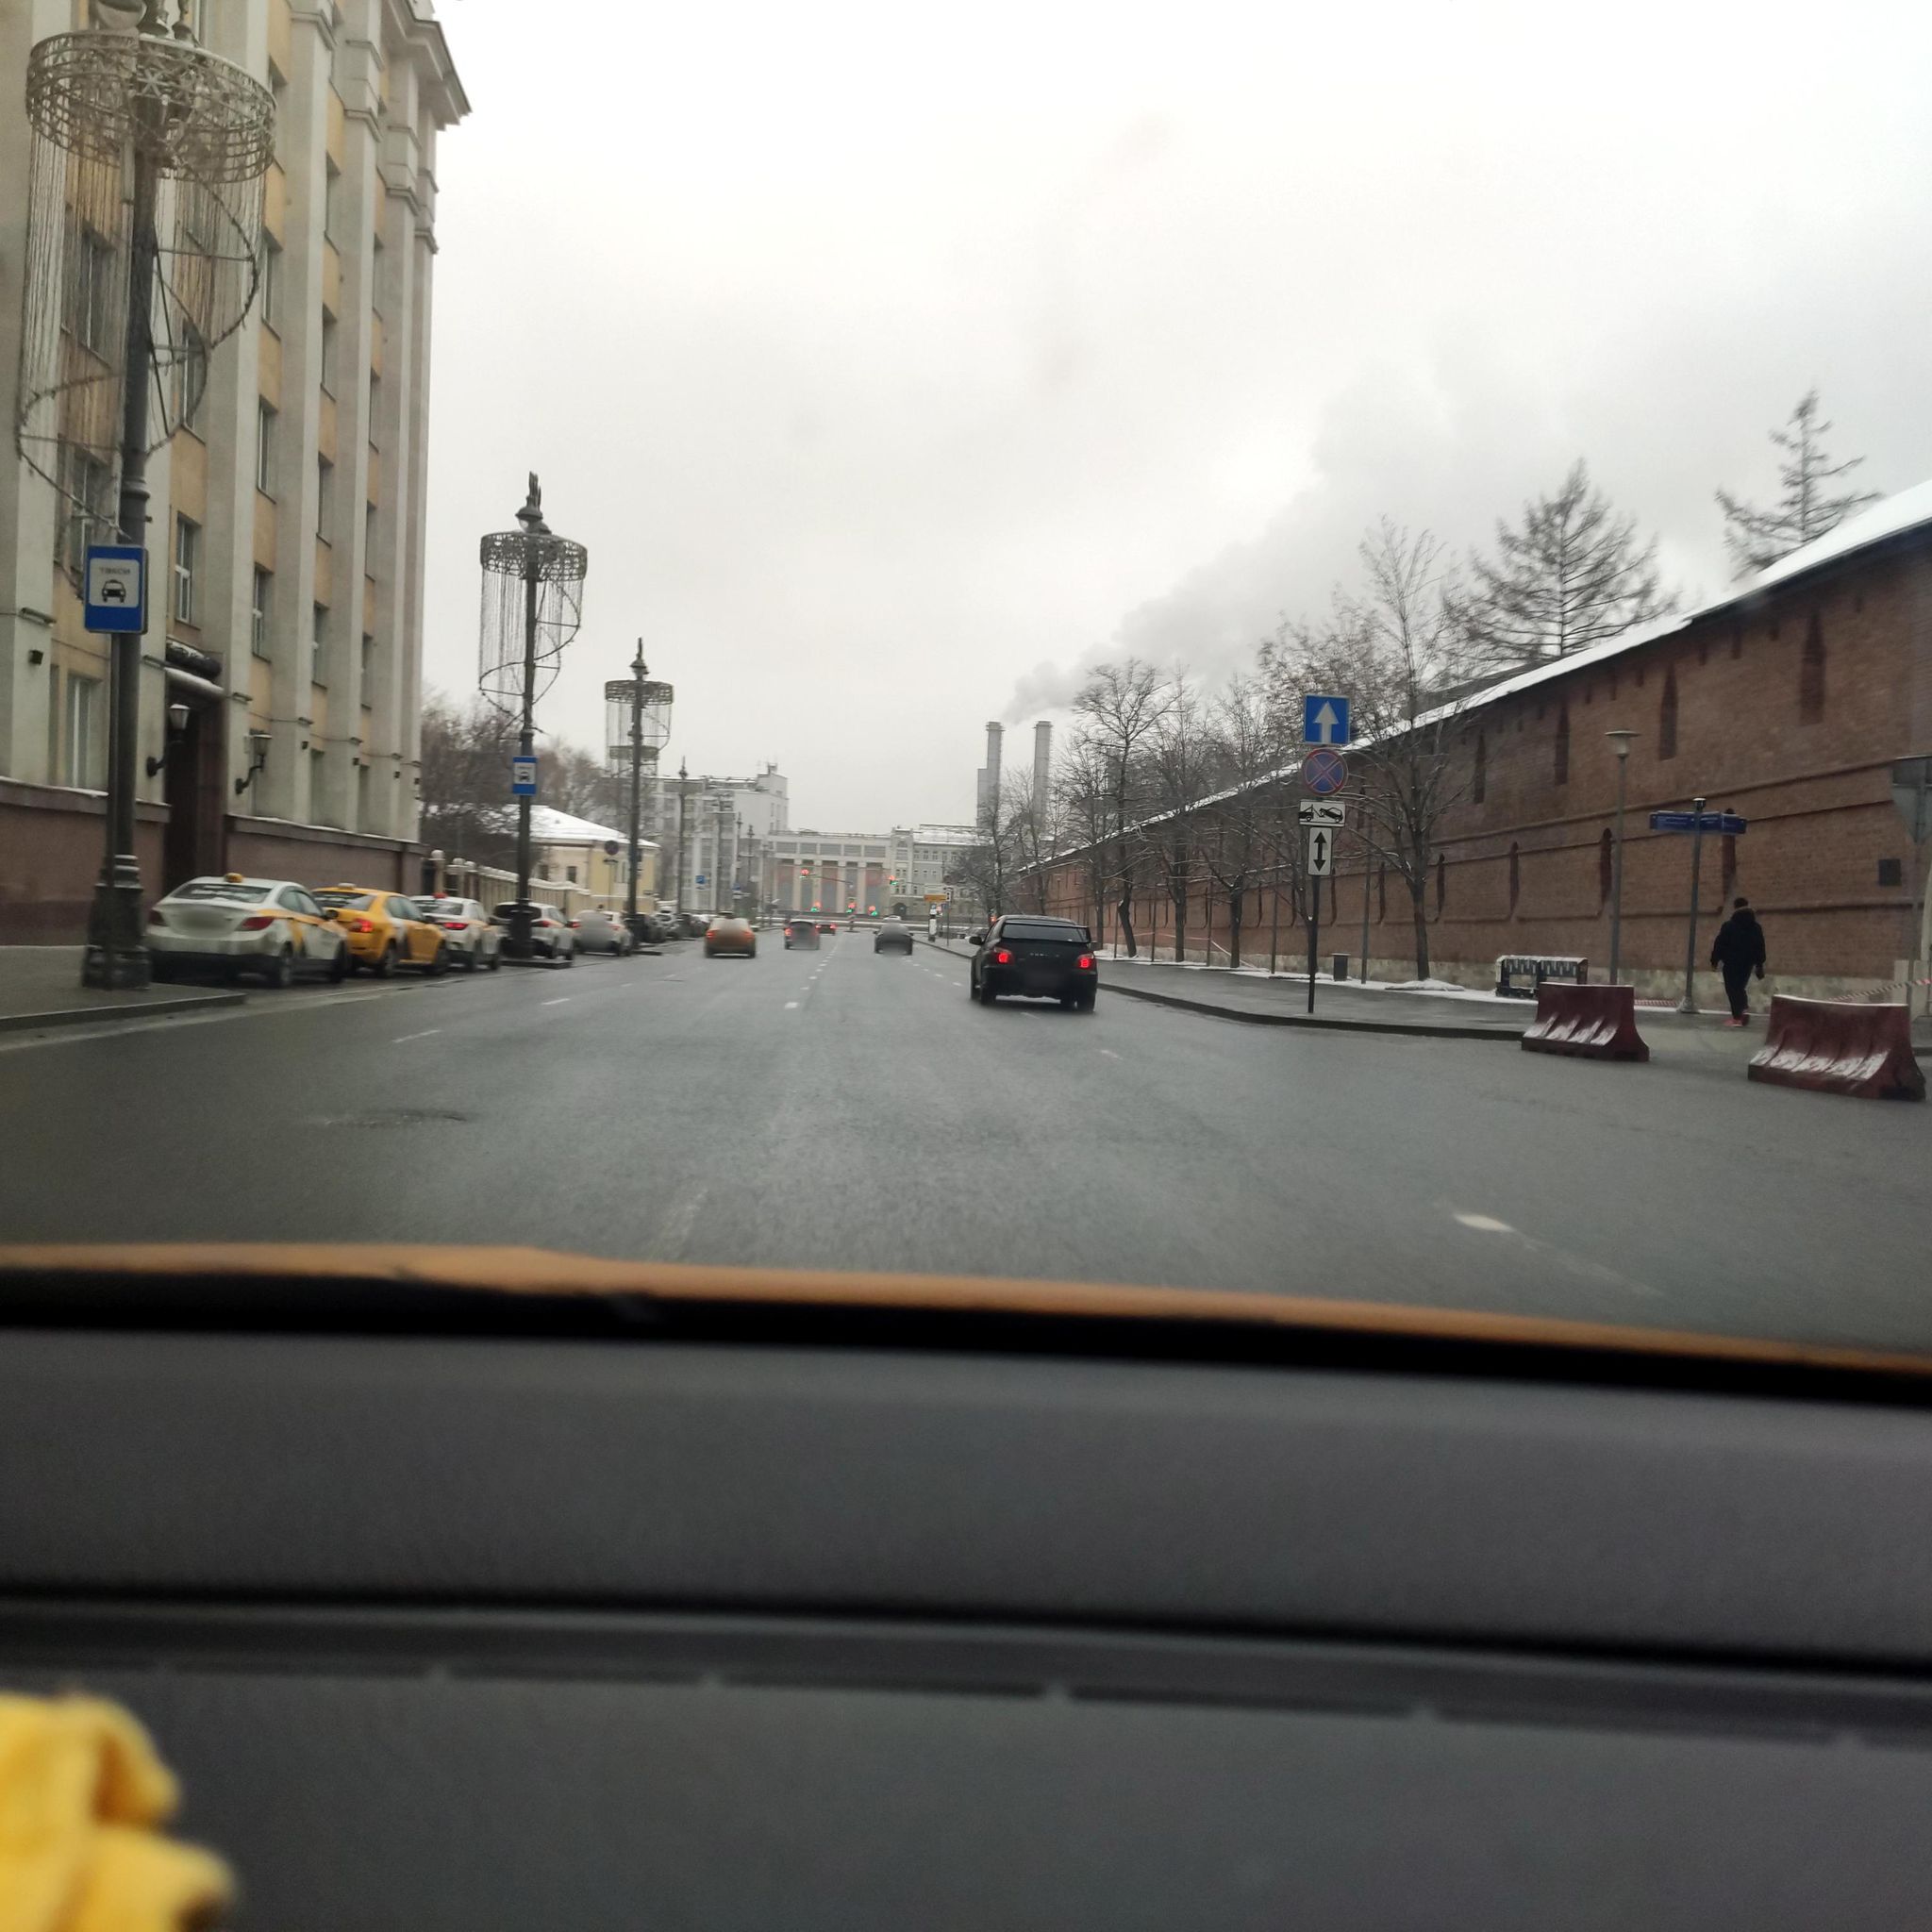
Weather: rainy
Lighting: day
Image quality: slightly poor
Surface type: driving surface
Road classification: primary
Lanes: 4
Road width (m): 3
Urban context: urban centre
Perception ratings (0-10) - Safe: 4.5, Lively: 6.23, Beautiful: 2.15, Boring: 1.43, Depressing: 2.08, Wealthy: 6.46